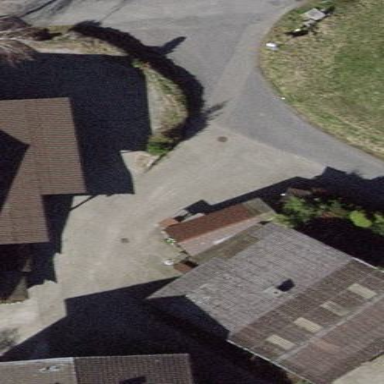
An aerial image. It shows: Building with gabled roof.